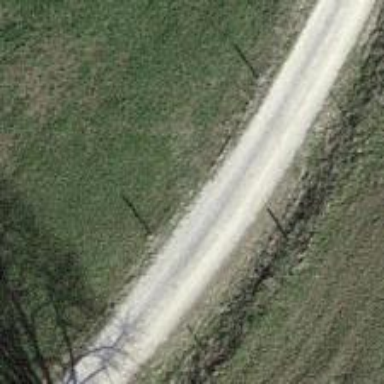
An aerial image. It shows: Gravel track with grade2 quality.